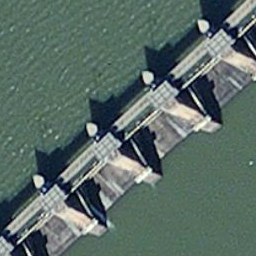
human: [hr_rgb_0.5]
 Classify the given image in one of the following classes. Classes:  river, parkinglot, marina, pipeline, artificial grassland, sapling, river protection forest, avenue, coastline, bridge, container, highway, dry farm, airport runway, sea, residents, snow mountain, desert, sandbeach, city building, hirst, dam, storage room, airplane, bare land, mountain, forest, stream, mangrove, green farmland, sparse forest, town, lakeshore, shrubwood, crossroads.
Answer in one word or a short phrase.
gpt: dam